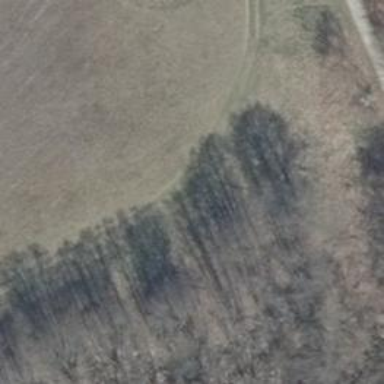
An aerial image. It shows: Track with ground surface. The track is Grade 4.